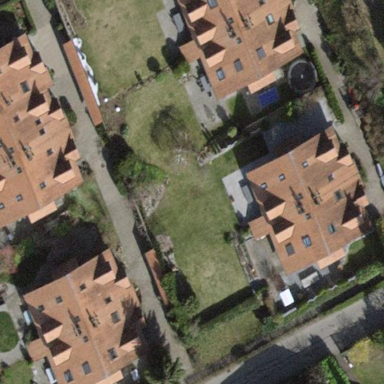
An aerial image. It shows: Residential garden.